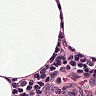
Metastatic tissue present: no